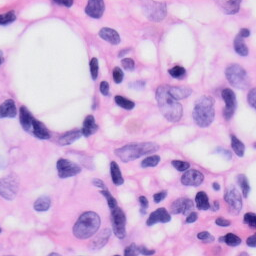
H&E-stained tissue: Skin